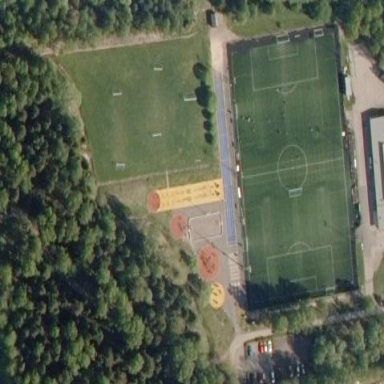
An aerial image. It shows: Paved recreation ground.